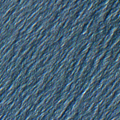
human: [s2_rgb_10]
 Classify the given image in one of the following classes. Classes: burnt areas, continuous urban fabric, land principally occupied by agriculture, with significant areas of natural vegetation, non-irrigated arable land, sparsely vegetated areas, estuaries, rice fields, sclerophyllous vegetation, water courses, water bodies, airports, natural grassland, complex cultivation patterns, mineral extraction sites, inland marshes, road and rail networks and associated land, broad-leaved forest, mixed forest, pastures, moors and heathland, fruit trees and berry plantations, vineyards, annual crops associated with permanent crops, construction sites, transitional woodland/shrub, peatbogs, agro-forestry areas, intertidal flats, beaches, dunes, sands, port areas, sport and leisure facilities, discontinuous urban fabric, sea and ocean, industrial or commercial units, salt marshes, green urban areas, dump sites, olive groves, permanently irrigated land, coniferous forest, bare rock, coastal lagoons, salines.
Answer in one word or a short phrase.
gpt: sea and ocean